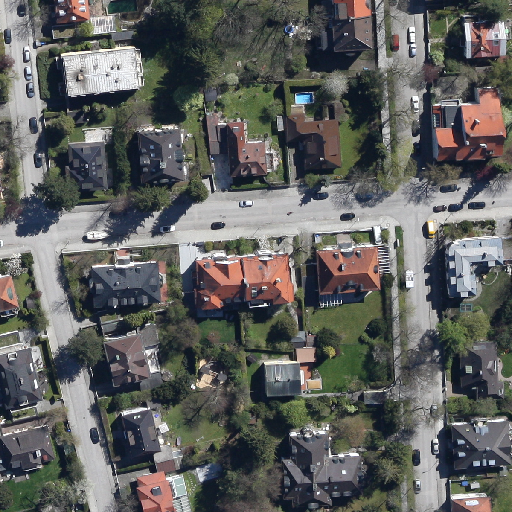
Referring expression: van in the parking area